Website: bh-photo
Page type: newsletter-management
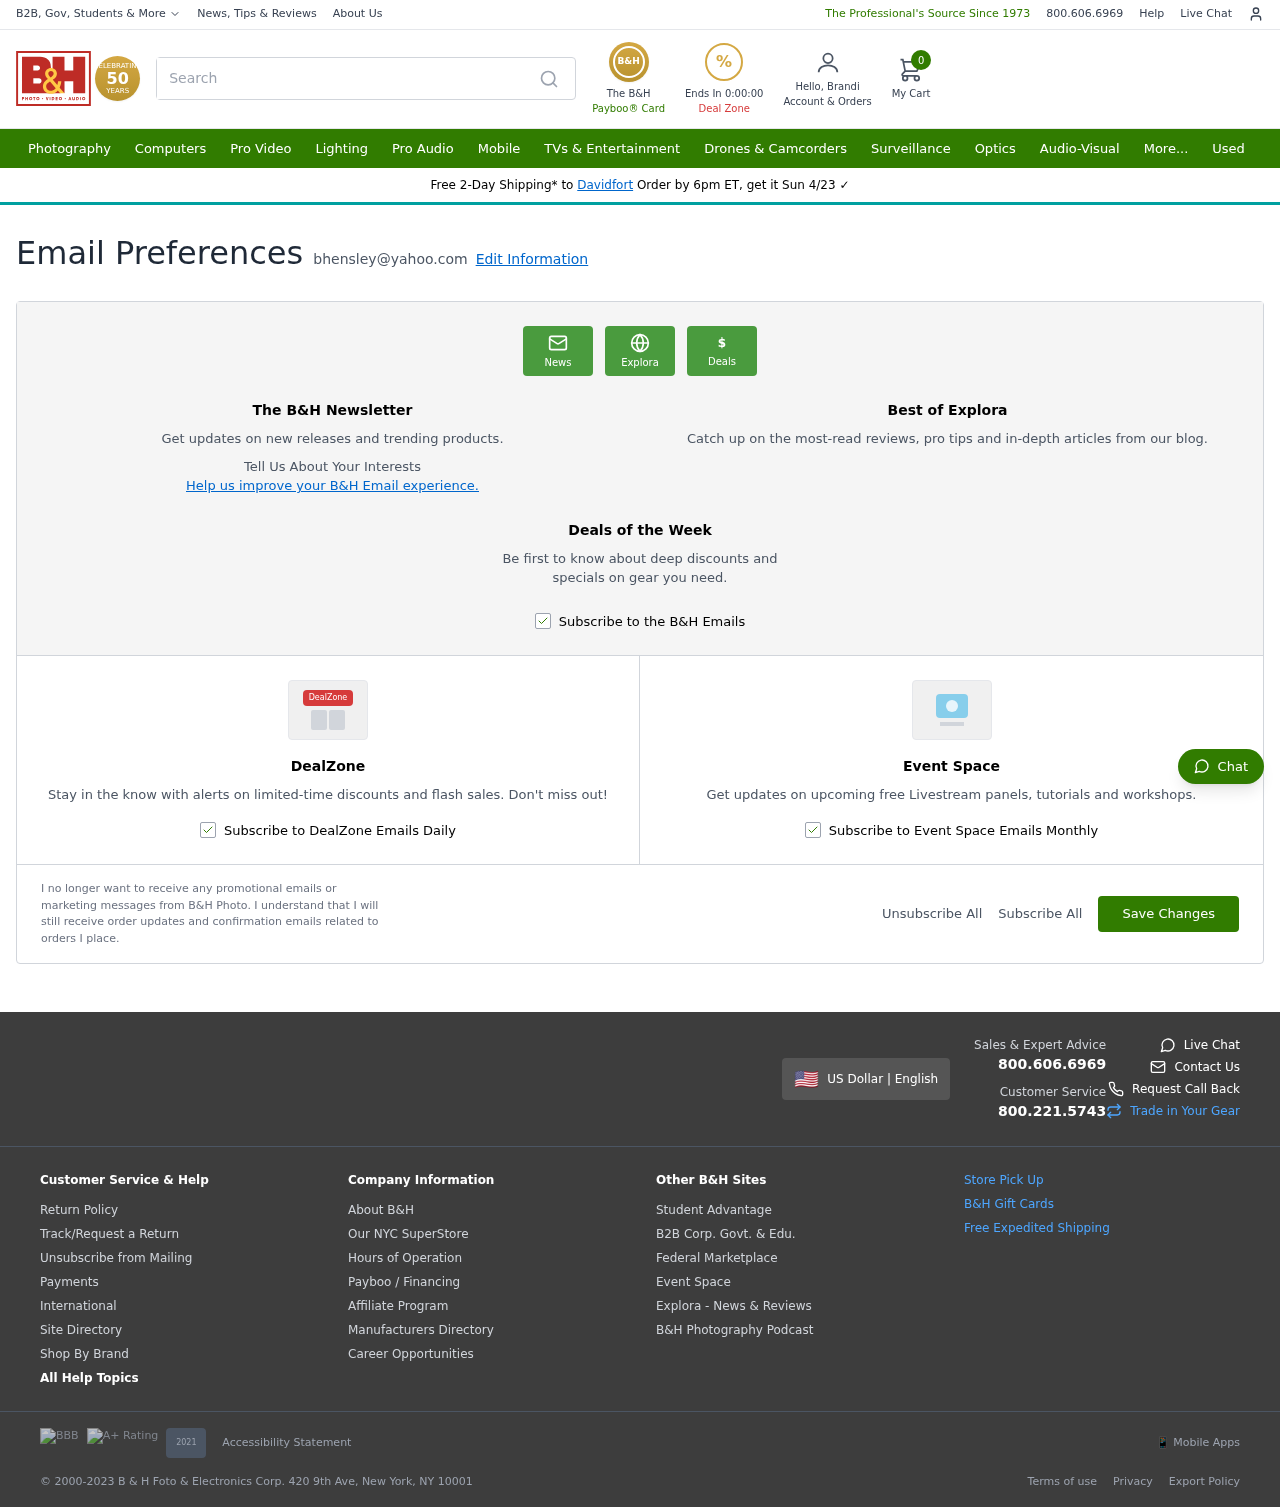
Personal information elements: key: PII_CITY
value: Davidfort
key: PII_EMAIL
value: bhensley@yahoo.com
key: PII_FIRSTNAME
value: Brandi
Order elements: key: ORDER_DEAL_END
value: Ends In 0:00:00
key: ORDER_NUM_ITEMS
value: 0
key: ORDER_DELIVERY_DATE
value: Sun 4/23
Search elements: key: HEADER_SEARCH
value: Search